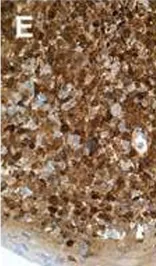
Concomitant disseminated Langerhans cell histiocytosis and acute myeloid leukaemia. E; The tonsillar atypical cells were positive for S100.
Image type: pathology (immunostaining)